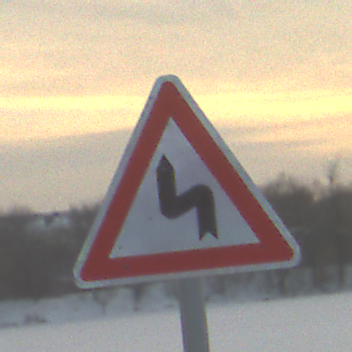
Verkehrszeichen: DoppelkurveZunaechstLinks
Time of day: SunriseSunset
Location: Outdoor (Nature)
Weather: PartlyCloudy
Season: NotSpecified
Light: Natural